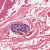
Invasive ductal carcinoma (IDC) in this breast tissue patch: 0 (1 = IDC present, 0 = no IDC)